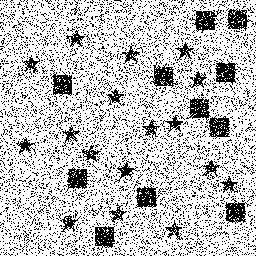
Squares: 11
Triangles: 0
Stars: 17
Total shapes: 28